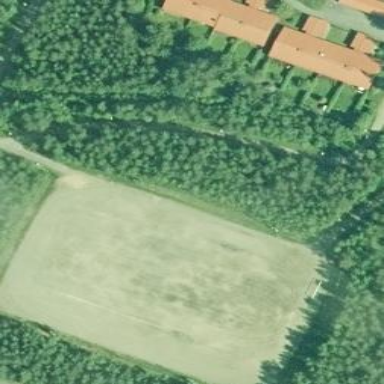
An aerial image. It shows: Compacted pitch used for soccer and ice skating.